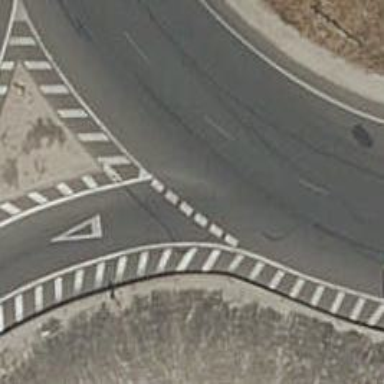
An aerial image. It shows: Road with "give way" sign.